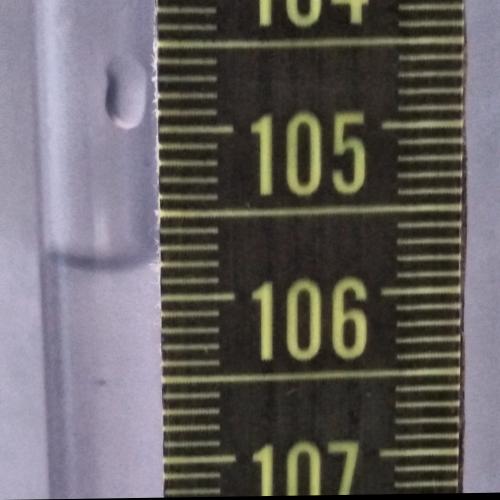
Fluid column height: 105.8 cm